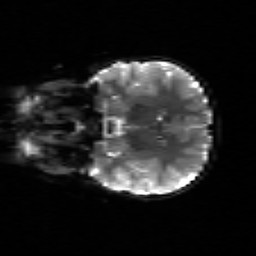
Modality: sbref
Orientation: coronal
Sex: female
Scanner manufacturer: siemens
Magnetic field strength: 3 T
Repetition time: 5 s
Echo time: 0.071 s